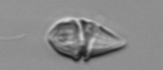
Label: Gyrodinium